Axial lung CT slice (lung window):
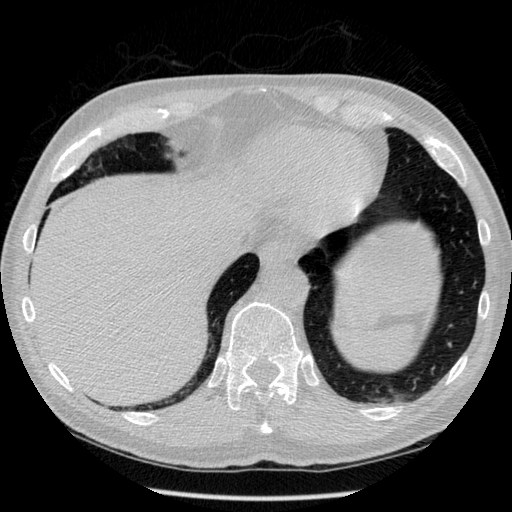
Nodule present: no